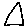
Label: triangle